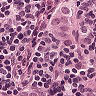
Metastatic tissue present: yes